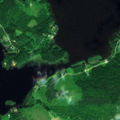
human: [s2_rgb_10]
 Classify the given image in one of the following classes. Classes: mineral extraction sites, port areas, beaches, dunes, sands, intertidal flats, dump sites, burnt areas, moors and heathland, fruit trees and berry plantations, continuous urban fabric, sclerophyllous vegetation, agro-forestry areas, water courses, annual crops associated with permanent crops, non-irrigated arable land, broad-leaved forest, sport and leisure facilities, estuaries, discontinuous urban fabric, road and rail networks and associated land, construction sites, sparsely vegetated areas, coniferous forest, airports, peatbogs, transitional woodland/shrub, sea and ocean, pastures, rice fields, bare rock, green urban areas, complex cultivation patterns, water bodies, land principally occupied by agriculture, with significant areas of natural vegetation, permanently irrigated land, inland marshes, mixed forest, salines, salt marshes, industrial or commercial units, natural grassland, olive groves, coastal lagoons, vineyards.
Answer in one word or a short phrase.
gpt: mixed forest, water bodies